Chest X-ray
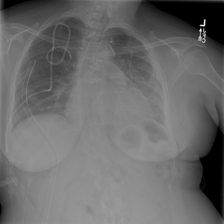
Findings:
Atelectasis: negative
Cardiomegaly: negative
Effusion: negative
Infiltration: negative
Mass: negative
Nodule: negative
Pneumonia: negative
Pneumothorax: positive
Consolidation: negative
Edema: negative
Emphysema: negative
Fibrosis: negative
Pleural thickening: negative
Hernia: negative